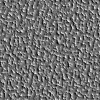
Atmospheric dust classification: not_dusty